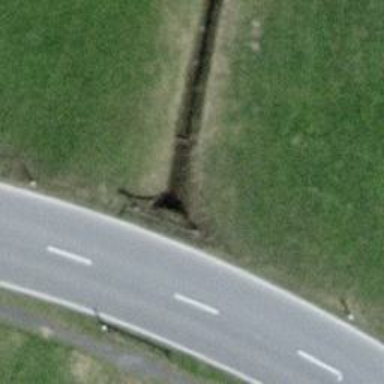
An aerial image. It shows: Culvert tunnel under drain waterway.